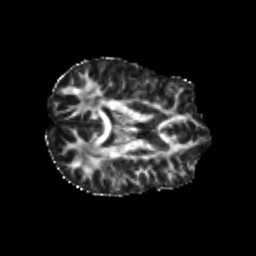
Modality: FA
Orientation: axial
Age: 20
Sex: female
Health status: healthy
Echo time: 0.074 s